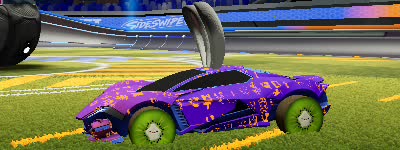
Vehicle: werewolf